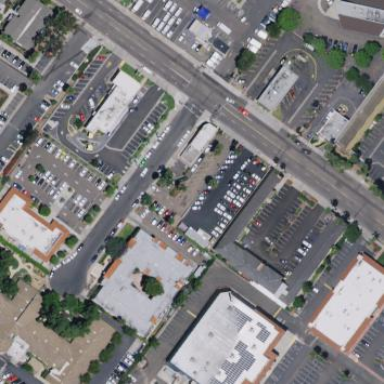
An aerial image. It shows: Retail area.